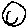
Label: circle